Interaction volume radius: 5 \u00c5
Interaction volume height: 10 \u00c5
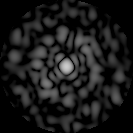
Disorder parameter: 0.8753